Field crop: maize
Growth stage: 2
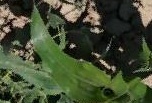
Species: maize